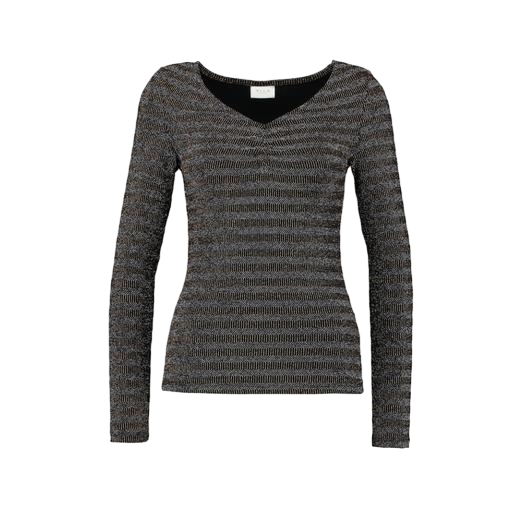
multicolor v-neck top only macy, long-sleeve top, long-sleeve t-shirt only macy, white background